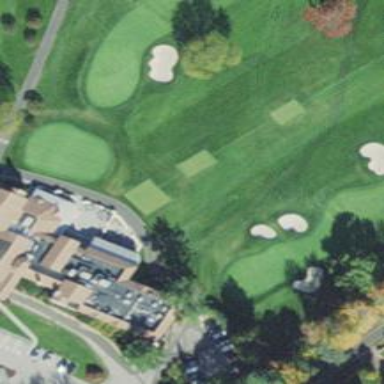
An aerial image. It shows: Path for both roads and golfers.